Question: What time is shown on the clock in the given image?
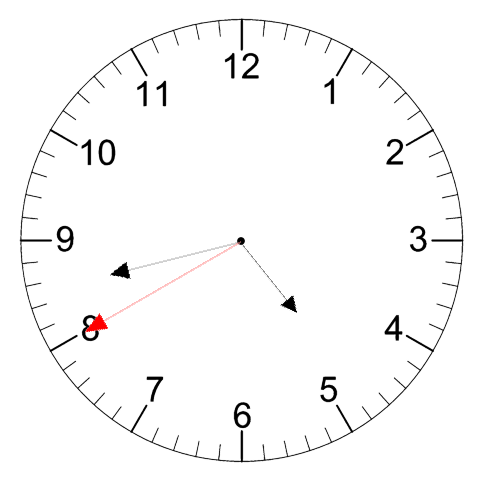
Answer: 04:42:40